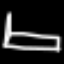
Label: bed